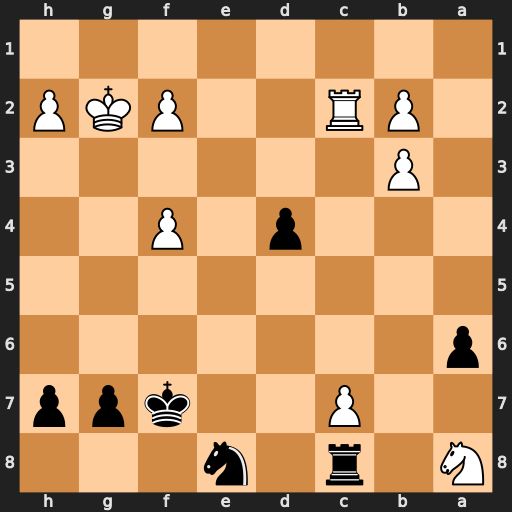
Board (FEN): N1r1n3/2P2kpp/p7/8/3p1P2/1P6/1PR2PKP/8
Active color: b
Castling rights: -
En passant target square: -
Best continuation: d3 Rc3 d2 Rd3 Rxa8